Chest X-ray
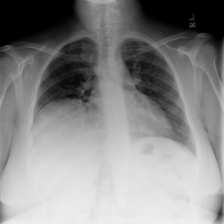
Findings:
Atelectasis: negative
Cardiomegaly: negative
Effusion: negative
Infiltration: negative
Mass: negative
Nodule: negative
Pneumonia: negative
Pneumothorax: negative
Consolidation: negative
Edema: negative
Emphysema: negative
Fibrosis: negative
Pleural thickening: negative
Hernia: negative